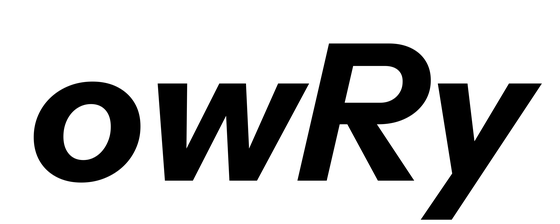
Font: InstrumentSans-Italic_Bold_Italic